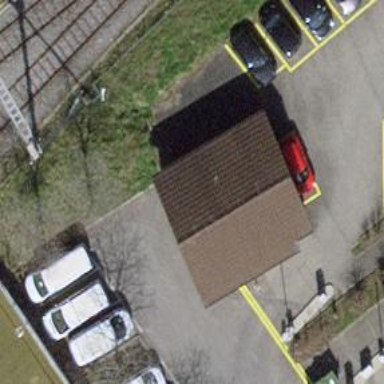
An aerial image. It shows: Recycling container in the area designated for recycling.